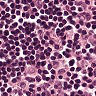
Metastatic tissue present: no